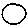
Label: circle